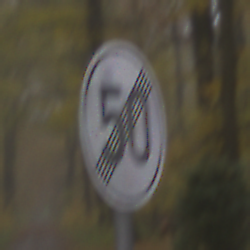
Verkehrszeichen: EndeGeschwindigkeit50
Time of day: MorningAfternoon
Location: Outdoor (Nature)
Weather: Overcast
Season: Autumn
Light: Natural